Field crop: tomato
Growth stage: 2
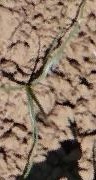
Species: cyperus